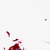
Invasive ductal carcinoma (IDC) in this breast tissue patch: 0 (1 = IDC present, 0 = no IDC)